Interaction volume radius: 10 \u00c5
Interaction volume height: 30 \u00c5
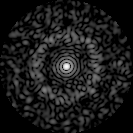
Disorder parameter: 0.8221